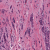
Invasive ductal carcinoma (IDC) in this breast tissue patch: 1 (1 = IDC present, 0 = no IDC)